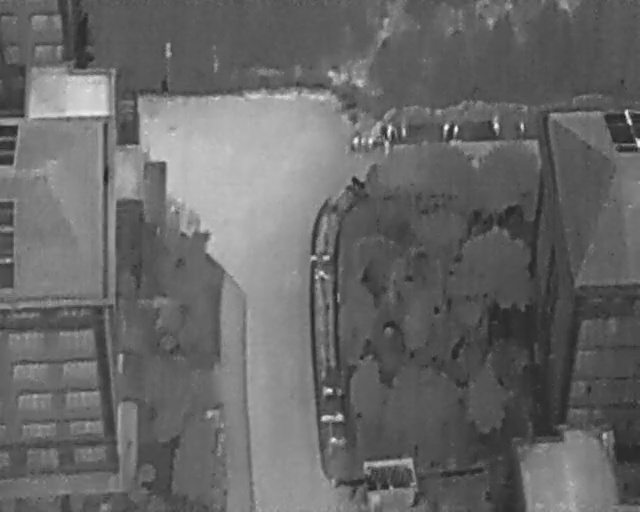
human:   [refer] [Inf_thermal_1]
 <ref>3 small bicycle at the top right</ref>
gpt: <box>[[70, 25, 72, 26, 2], [75, 23, 79, 25, 2], [80, 24, 82, 25, 2]]</box>

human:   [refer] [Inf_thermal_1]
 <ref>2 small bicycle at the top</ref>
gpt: <box>[[68, 24, 71, 25, 2], [54, 27, 56, 28, 2]]</box>

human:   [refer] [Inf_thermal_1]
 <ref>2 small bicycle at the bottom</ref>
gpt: <box>[[51, 79, 52, 84, 2], [51, 74, 52, 78, 2]]</box>